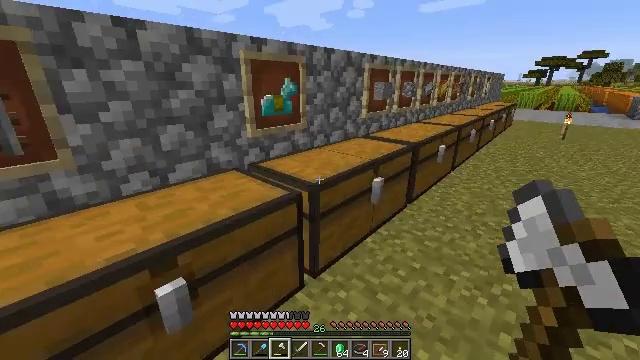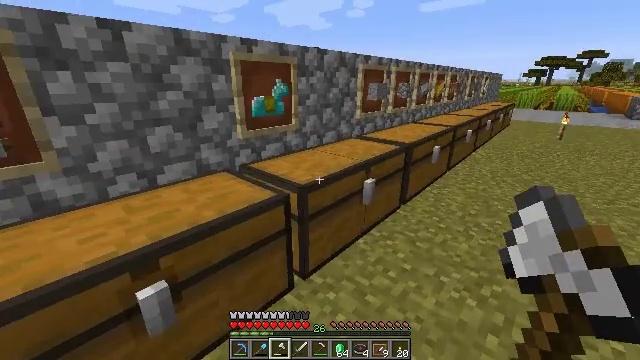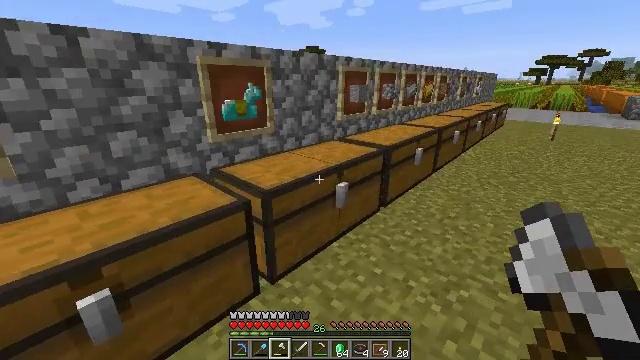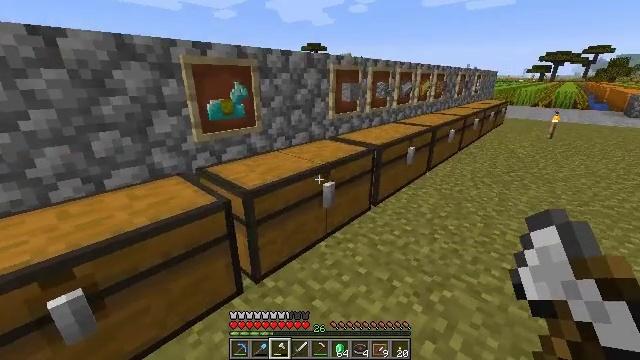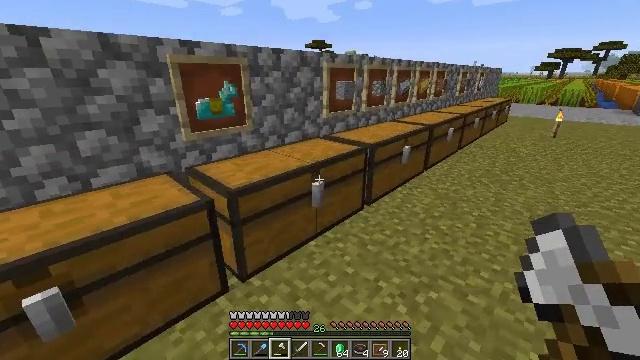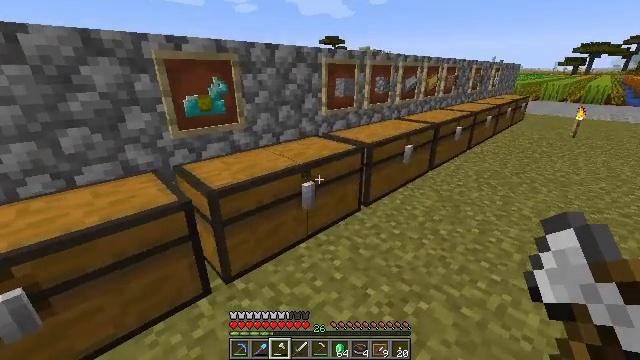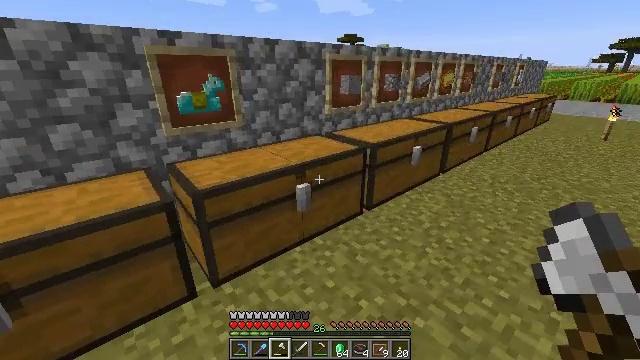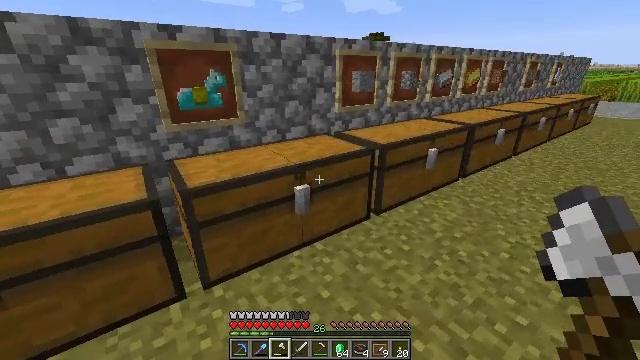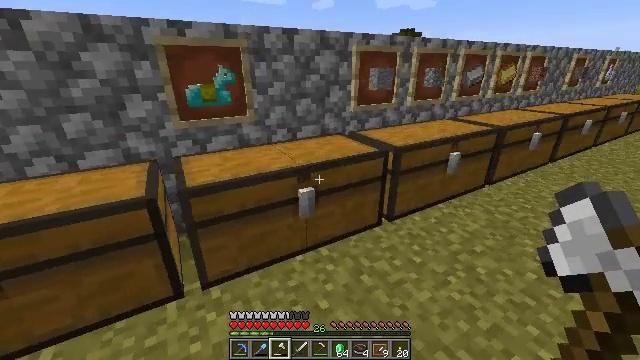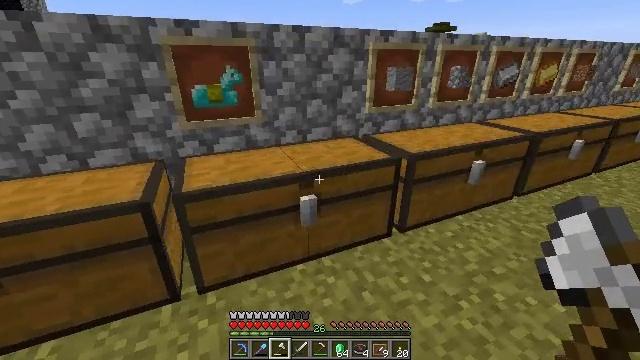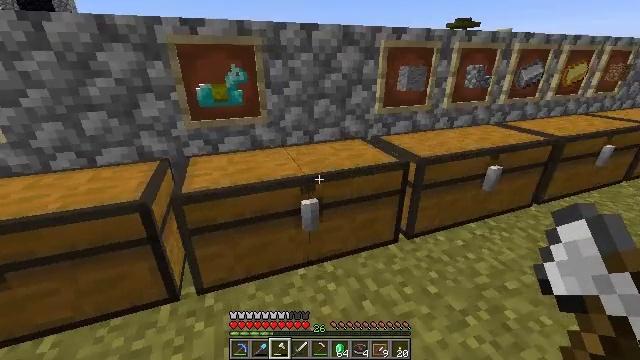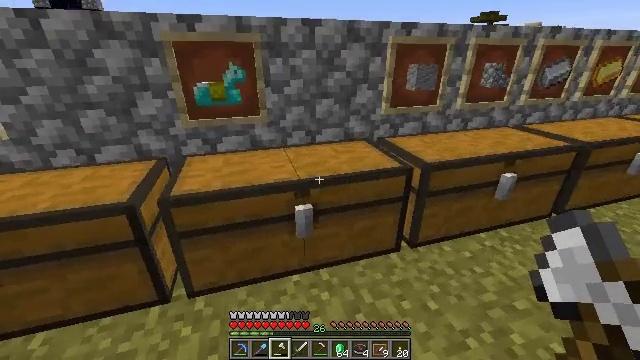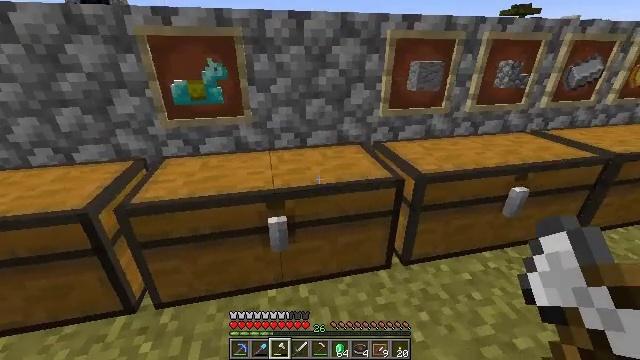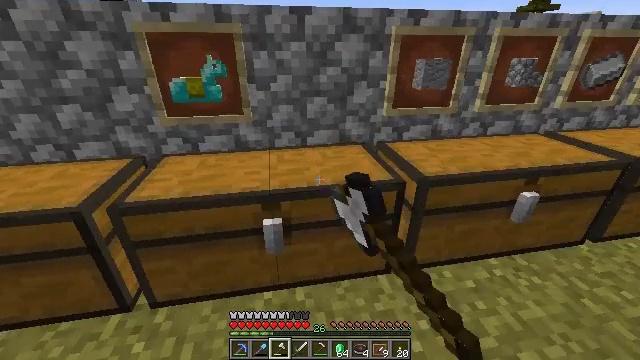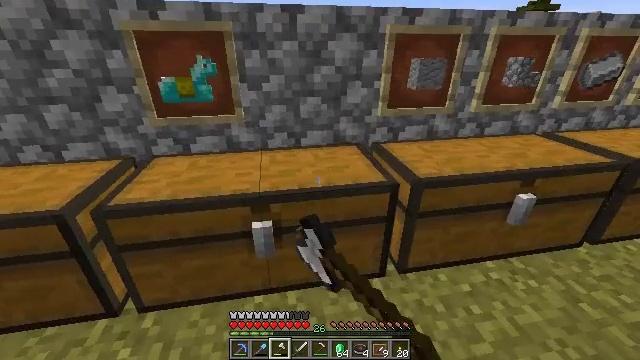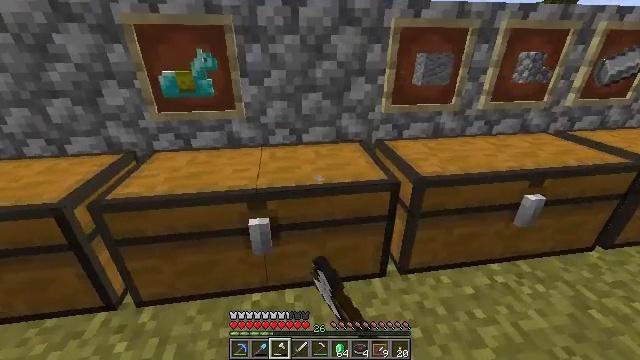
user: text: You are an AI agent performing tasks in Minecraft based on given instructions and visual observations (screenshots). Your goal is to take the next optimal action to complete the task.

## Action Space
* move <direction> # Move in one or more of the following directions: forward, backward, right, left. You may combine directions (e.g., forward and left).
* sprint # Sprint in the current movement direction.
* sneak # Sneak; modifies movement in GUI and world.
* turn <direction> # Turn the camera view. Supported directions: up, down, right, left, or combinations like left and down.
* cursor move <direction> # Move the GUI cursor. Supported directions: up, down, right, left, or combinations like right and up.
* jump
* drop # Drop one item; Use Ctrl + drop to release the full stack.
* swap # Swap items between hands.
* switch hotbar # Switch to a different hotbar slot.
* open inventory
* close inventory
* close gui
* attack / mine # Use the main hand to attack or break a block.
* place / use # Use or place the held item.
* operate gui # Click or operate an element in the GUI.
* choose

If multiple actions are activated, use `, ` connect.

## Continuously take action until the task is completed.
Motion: motion action
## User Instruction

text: Drop a grass block.
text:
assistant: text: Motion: move right
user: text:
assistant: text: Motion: move right
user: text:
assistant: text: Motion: move right
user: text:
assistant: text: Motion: move forward and move right, turn left
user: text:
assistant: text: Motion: move forward and move right, turn left
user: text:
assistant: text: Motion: move forward and move right, turn left
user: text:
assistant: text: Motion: move forward and move right, turn left
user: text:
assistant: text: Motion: move forward and move right, turn left
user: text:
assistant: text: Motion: move forward and move right, turn left
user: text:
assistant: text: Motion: move forward and move right, turn left
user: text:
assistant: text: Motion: move forward and move right, turn left
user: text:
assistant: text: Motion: move forward and move right, turn left, use / place
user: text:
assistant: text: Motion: turn left, use / place
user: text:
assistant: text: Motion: use / place
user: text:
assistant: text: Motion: turn left
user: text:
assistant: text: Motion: turn left
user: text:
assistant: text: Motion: cursor move right, open gui
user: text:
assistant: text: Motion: no_op
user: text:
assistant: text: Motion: no_op
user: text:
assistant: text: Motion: cursor move left
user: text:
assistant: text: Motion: no_op
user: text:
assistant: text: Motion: cursor move right and down
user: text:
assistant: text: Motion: cursor move right and down
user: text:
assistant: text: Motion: sneak, cursor move right and down
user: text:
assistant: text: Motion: sneak
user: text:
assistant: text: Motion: sneak
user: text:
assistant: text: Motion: sneak
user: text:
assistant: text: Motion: sneak
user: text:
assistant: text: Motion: sneak
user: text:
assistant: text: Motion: sneak